Question: I'm new to <URL> and I am using 'Contact Form 7' for a form on the website. At the bottom of the form, I've added recaptcha and then the send button. I want to add a SPACE between the end of recaptcha and the form.
What code should I add there?
The code looks like this.
'''
[recaptcha]
[submit "Send"]
'''
And the screenshot looks like this.

Thanks in advance!
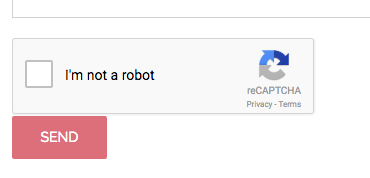
Answer: As <URL> pointed out, you can use a line break '<br />' between the shortcodes to nudge the "Send" button down:
'''
[recaptcha]
<br />
[submit "Send"]
'''
Alternatively, if you want more control over the spacing, I would suggest wrapping the "Send" button inside a '<div>' with inline styling applied to it (change the '20px' value accordingly), like this:
'''
[recaptcha]
<div style="margin-top: 20px;">
[submit "Send"]
</div>
'''
- <URL>